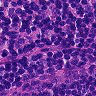
Metastatic tissue present: no